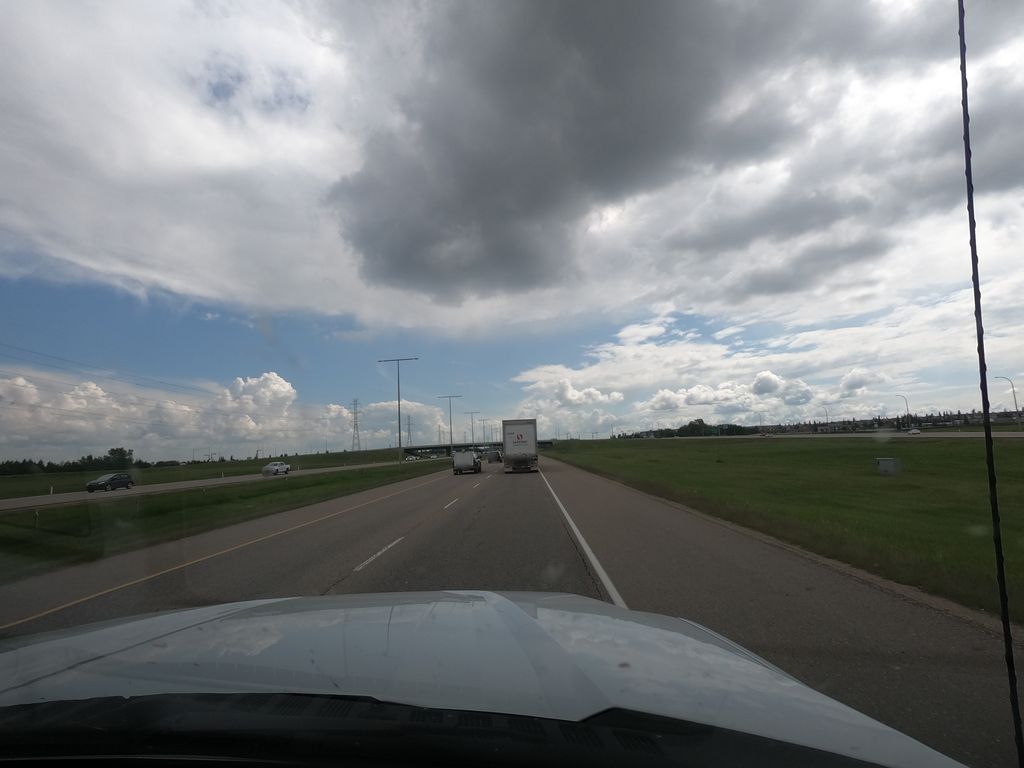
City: edmonton